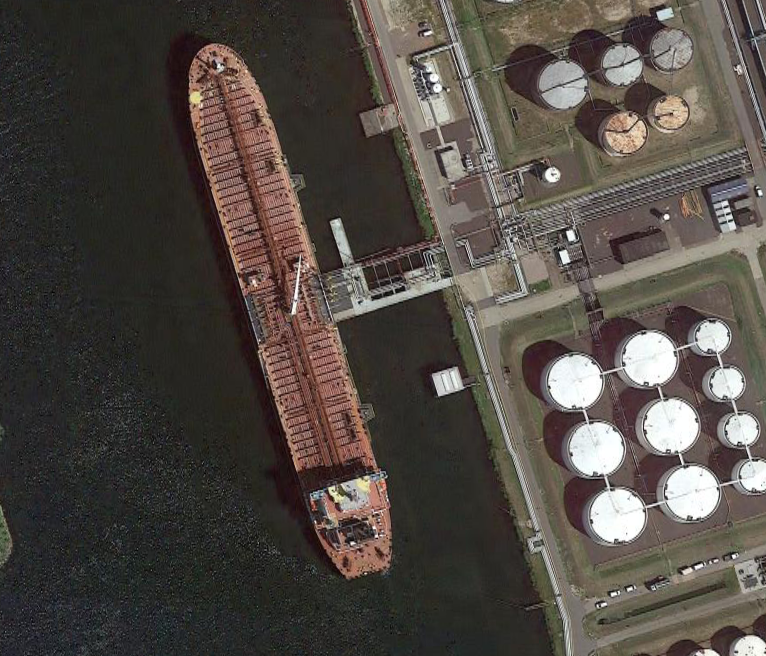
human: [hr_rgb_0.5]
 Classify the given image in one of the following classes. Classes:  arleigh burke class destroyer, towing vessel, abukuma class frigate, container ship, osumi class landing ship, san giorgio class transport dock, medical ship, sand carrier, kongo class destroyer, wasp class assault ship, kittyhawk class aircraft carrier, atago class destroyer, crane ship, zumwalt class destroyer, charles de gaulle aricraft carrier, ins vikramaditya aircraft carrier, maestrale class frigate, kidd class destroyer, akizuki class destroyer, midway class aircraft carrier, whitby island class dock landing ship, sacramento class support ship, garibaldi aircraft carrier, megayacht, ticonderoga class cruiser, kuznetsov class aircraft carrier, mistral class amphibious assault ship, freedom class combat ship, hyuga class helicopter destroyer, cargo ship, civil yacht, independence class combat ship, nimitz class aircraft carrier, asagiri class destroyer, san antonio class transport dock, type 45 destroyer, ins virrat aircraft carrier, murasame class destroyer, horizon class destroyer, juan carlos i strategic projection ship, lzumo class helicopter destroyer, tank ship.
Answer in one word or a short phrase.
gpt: Tank ship